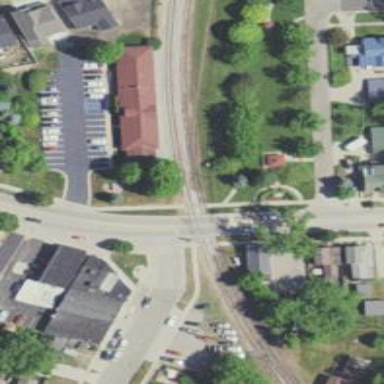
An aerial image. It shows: Railway crossing.